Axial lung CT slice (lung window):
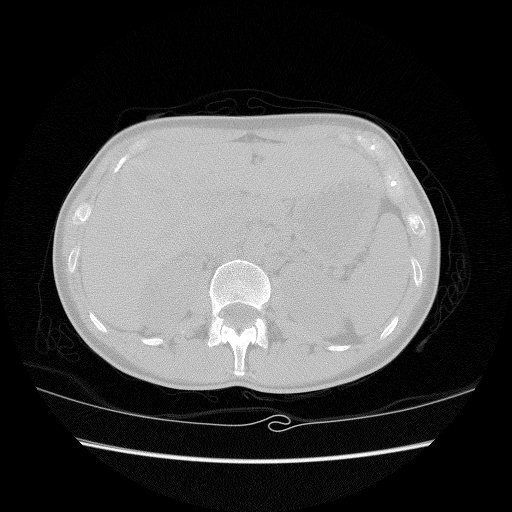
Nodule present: no